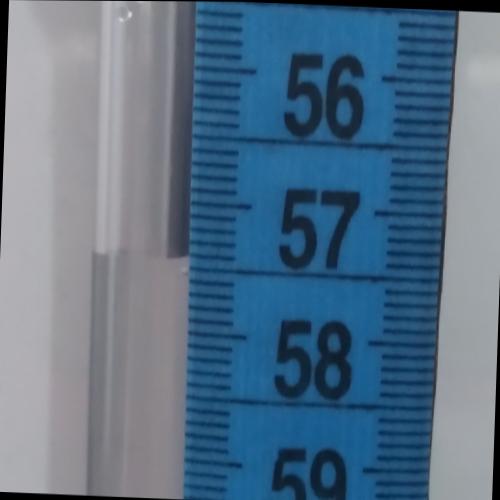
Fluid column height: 57.4 cm